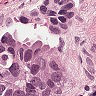
Metastatic tissue present: yes